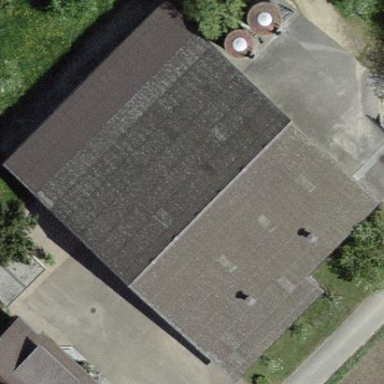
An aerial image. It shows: Barn.